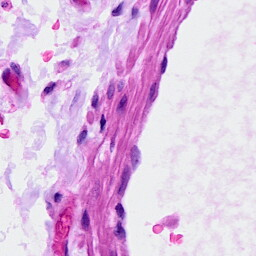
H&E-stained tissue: Ovarian